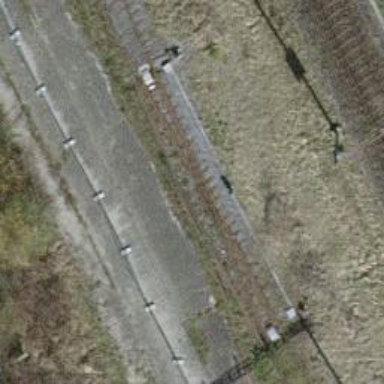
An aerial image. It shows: Railway spur service.